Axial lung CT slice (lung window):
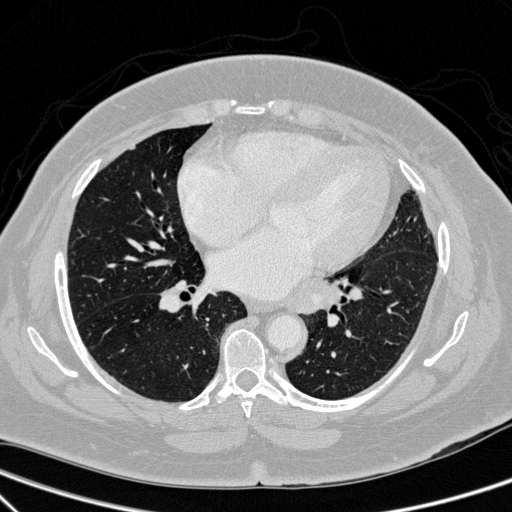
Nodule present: no